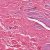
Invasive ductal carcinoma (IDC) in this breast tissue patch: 0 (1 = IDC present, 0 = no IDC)